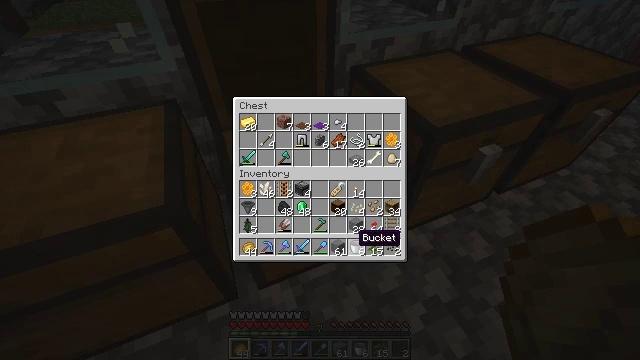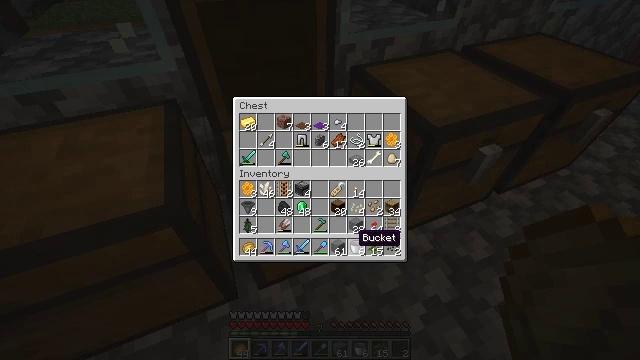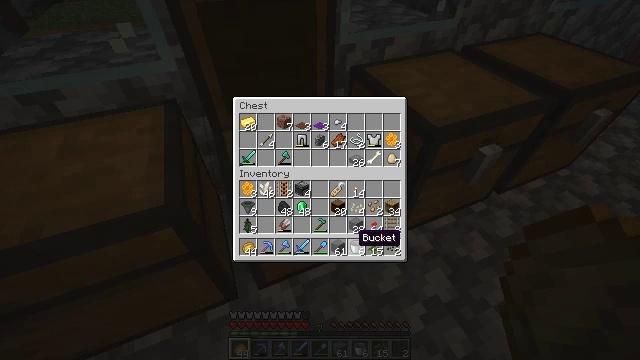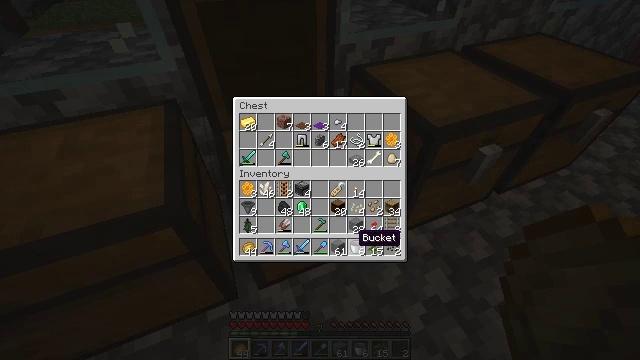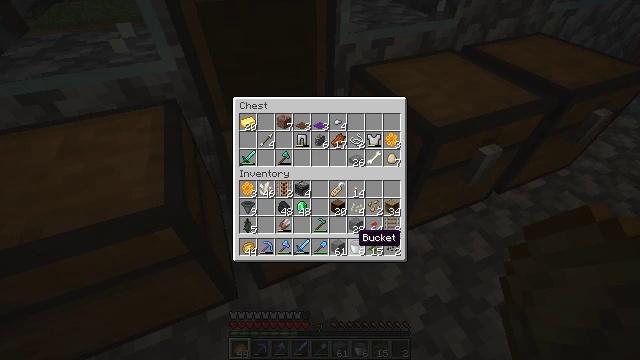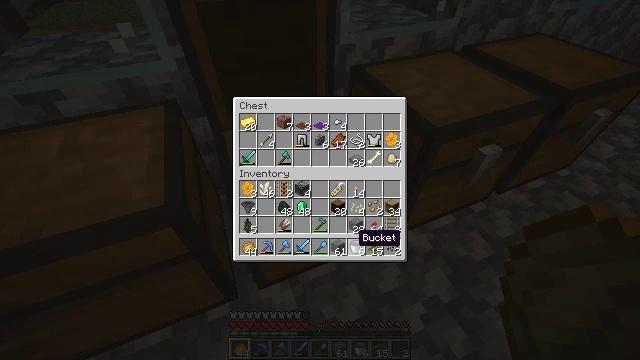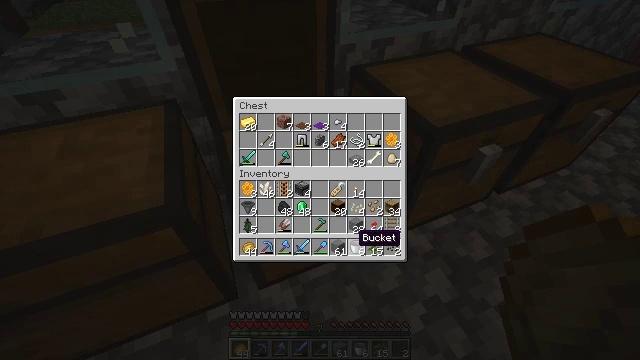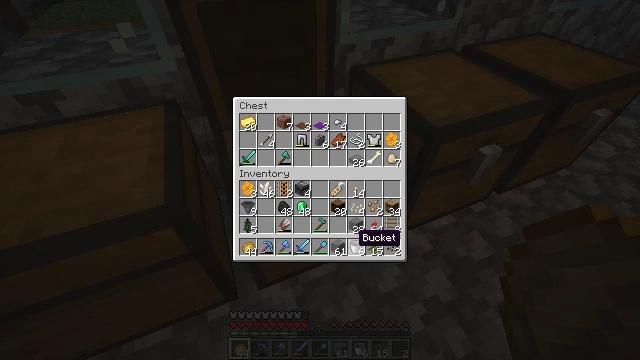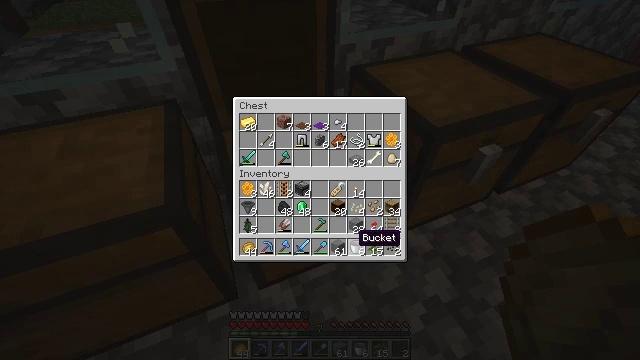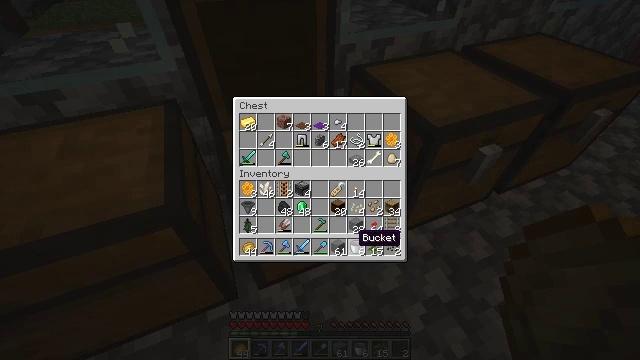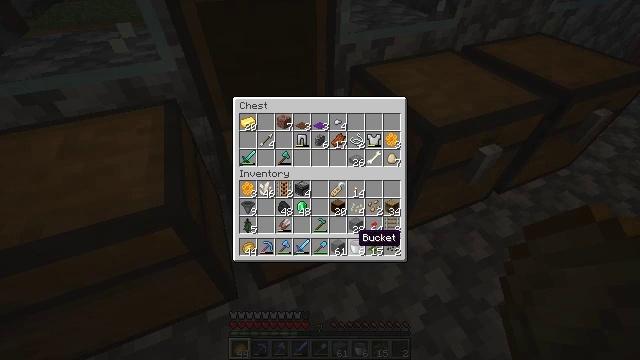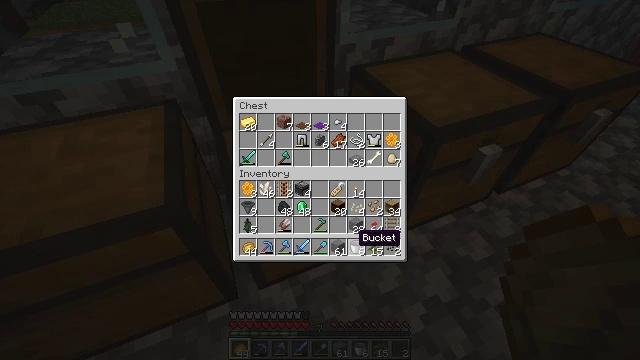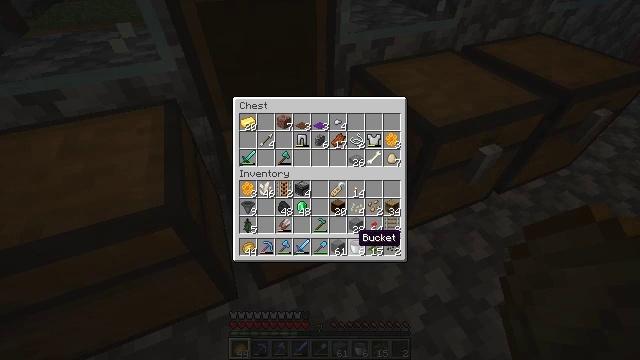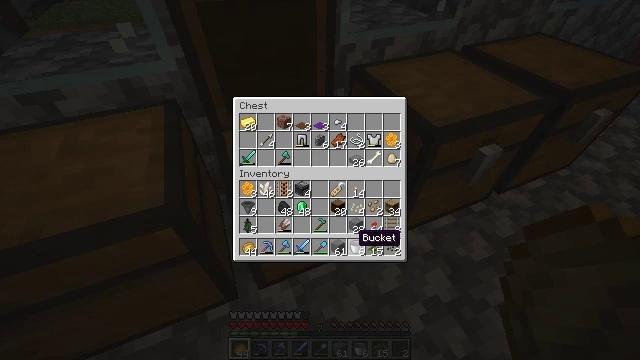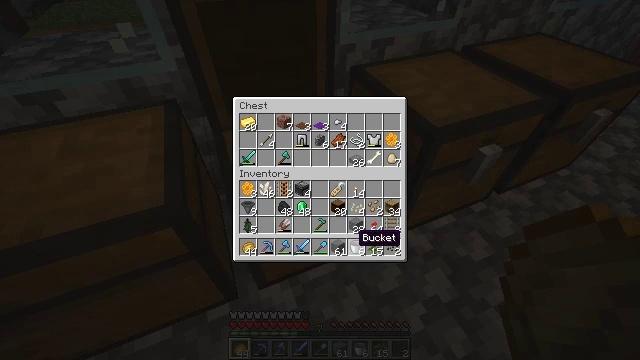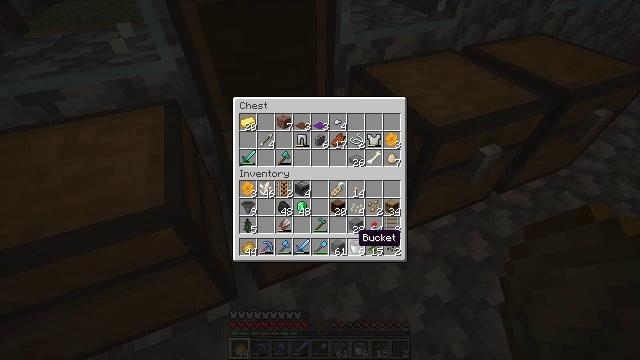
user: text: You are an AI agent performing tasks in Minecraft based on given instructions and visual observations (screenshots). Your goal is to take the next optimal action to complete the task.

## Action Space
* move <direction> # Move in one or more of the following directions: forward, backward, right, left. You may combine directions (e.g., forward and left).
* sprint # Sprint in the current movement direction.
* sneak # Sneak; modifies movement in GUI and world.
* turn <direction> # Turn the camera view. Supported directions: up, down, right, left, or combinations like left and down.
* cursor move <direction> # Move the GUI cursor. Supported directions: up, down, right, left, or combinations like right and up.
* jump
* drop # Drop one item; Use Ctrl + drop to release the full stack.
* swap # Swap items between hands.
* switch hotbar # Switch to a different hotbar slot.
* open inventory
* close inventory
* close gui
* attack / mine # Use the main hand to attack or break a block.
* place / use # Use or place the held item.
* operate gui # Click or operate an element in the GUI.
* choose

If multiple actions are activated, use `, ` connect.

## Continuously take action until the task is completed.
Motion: motion action
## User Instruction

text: Retrieve the brewing stand by breaking it.
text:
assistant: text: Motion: no_op
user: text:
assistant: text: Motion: no_op
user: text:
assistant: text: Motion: no_op
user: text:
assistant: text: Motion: no_op
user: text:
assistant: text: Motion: no_op
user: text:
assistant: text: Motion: no_op
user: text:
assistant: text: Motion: no_op
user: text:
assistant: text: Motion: no_op
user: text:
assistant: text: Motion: no_op
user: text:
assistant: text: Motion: no_op
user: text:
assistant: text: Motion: no_op
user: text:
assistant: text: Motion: no_op
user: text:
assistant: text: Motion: no_op
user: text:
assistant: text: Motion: no_op
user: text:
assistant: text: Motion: no_op
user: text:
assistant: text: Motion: no_op
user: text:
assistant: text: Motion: no_op
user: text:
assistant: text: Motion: no_op
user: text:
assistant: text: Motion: no_op
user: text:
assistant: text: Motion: no_op
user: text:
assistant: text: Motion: no_op
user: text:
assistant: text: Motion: no_op
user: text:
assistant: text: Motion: no_op
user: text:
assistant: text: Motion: no_op
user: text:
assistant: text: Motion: no_op
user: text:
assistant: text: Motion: no_op
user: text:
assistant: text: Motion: no_op
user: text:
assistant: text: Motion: no_op
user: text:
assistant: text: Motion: no_op
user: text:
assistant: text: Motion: no_op